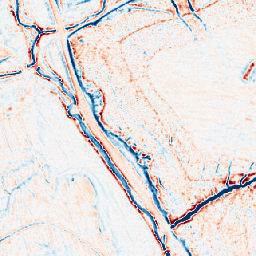
Category: multiscale
Decomposition family: dog_multiscale
Decomposition parameters: sigma_ratio: 1.4
n_scales: 4
base_sigma: 0.5
Upsampling method: area
Upsampling parameters: scale: 4
Upsampling scale: 4